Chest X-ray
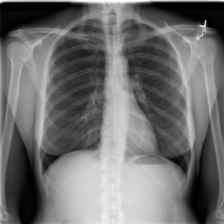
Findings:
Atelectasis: negative
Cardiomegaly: negative
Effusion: negative
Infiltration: negative
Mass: negative
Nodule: negative
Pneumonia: negative
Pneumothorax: negative
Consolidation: negative
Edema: negative
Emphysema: negative
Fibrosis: negative
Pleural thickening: negative
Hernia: negative